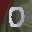
Label: 0